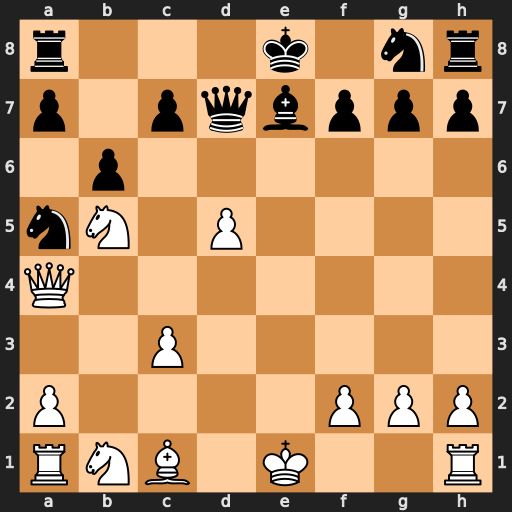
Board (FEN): r3k1nr/p1pqbppp/1p6/nN1P4/Q7/2P5/P4PPP/RNB1K2R
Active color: w
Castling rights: KQkq
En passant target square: -
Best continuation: Nxc7+ Kd8 Qxd7+ Kxd7 Nxa8